Question: I have a Form that contains only 2 things, a and a .
I added a mouse click event handler to the picture box.
'''
this.pictureBox1.MouseClick += picture_MouseClick;
'''
Inside the handler I need to check if the location of the mouse click is within the bounds of the label. To do this, I am using the mouse event location and checking to see whether that location is within the bounds of the label.
'''
private void picture_MouseClick(object sender, MouseEventArgs e)
{
if (label1.Bounds.Contains(e.Location))
{
MessageBox.Show("FOUND YOU!");
}
}
'''
I expected this to work as it seems easy enough however the click location (the orange box in the image) that leads to the MessageBox being shown is offset down and to the right of the label.

Is this because the mouse event is relative to the PictureBox and the Label bounds are relative to the Form? Or vice versa?
By the way, the label you see in the image is hidden at runtime. I am just using the label as a "hack" way of knowing if the user clicked in a certain spot.
'''
public Form1()
{
InitializeComponent();
this.label1.Visible = false;
this.pictureBox1.MouseClick += picture_MouseClick;
}
'''
(I tried subtracting the width of the label from e.X and the height of the label from e.Y but that didn't seem to work.)
Thank you,
Jan
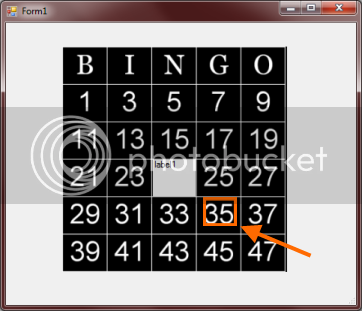
Answer: The 'e.Location' is the mouse position (a point) relative to the upper-left corner of the picturebox.
The 'Bounds' property is relative to the container of the control.
(And in this case, the container is the form, as you and SLacks have rightly pointed out)
To check the correct position I will try with this code (now tested)
'''
Point p = e.Location;
p.X += pictureBox1.Left;
p.Y += pictureBox1.Top;
if(label1.Bounds.Contains(p))
.....
'''